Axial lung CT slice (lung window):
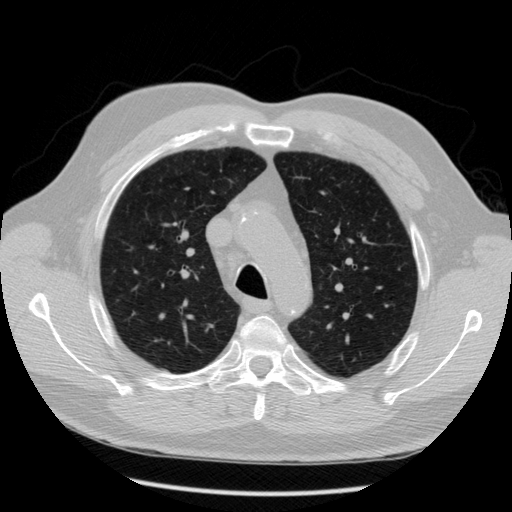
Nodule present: no